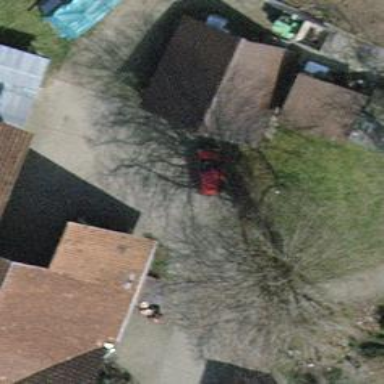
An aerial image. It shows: Driveway leading to service road.